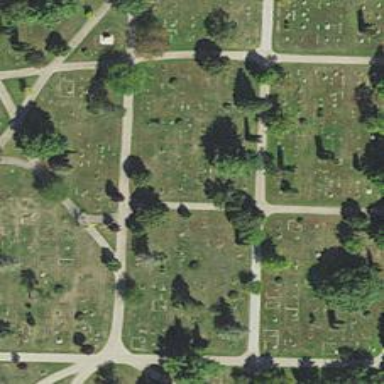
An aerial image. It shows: Sector in the cemetery.